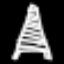
Label: The Eiffel Tower